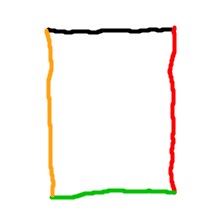
Shape: rectangle